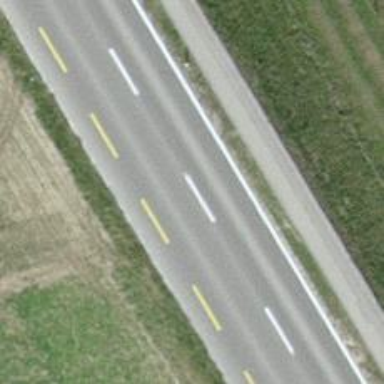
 with lane for cyclists on the left and cycle track on the right."